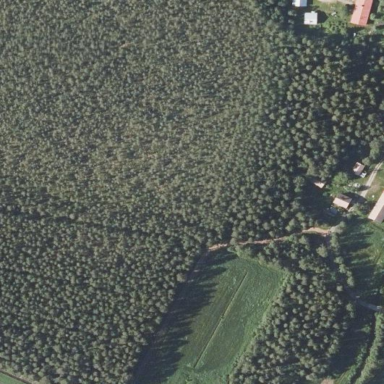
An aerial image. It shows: Evergreen needle-leaved forest.